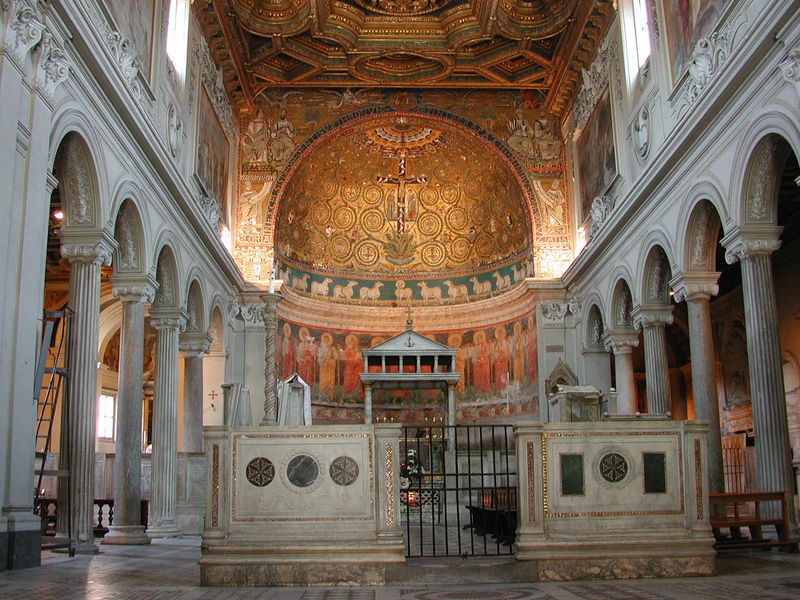
Titel: San Clemente in Rom
Standort: Rom, S. Clemente (EU - I - Latium)
Schlagwörter: säule, säulen, barock, innenraum, kirche, gold, decke, pferde, rund, bogen, kuppel, tor, bögen, gewölbe, kreuz, altar, arkaden, sims, lettner, apsis, chor, heilige, golden, flachdecke, orthodox